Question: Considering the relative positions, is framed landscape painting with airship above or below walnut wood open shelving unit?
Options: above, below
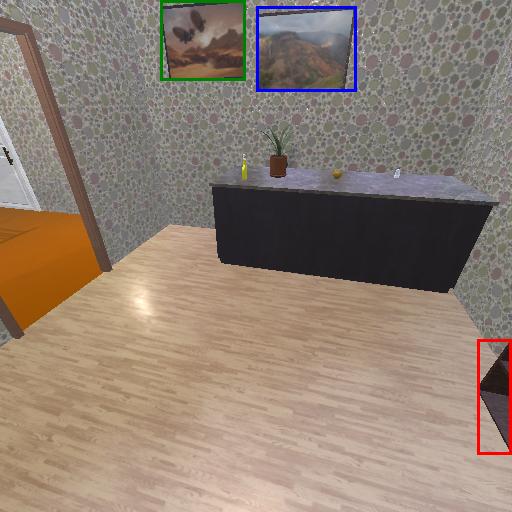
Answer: above